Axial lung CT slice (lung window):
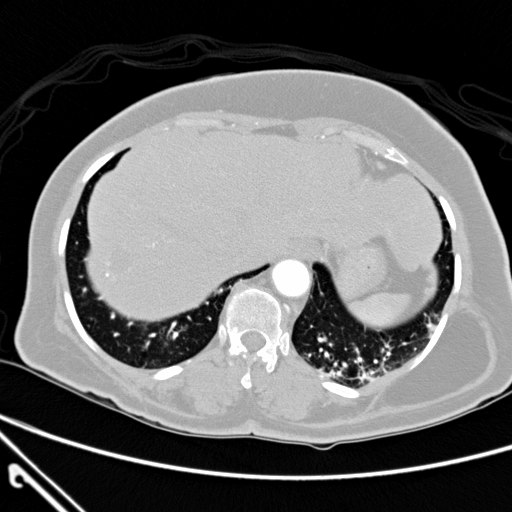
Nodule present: no